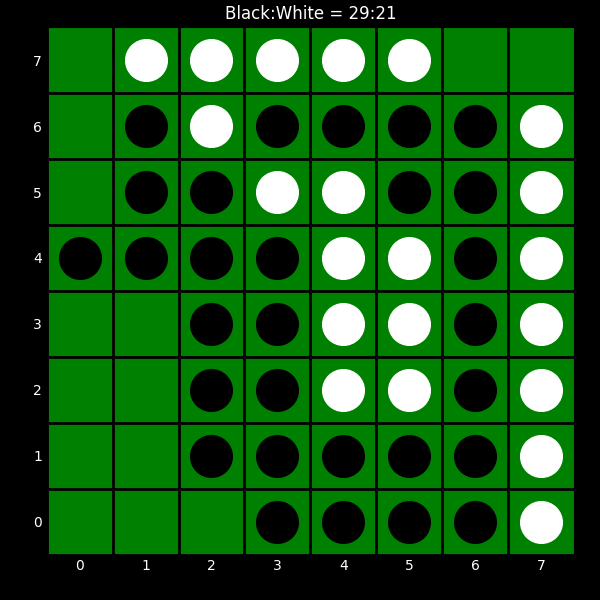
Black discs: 29
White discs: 21